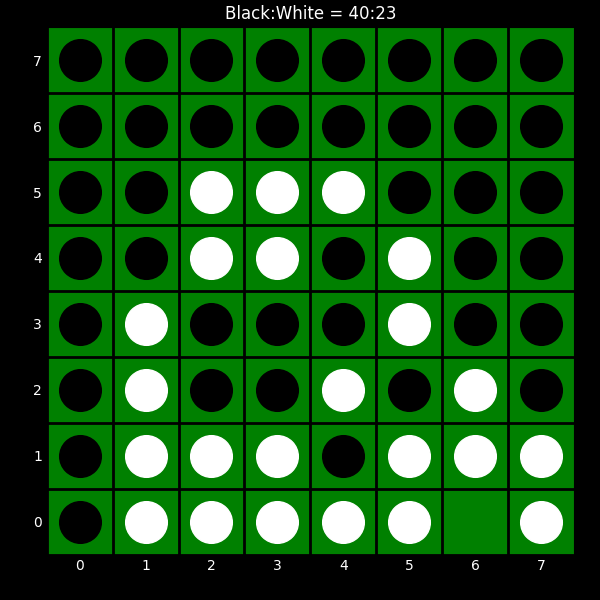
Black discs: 40
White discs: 23